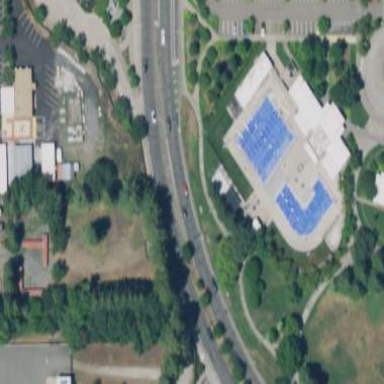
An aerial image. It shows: Sports center specializing in swimming activities located on leisure land.